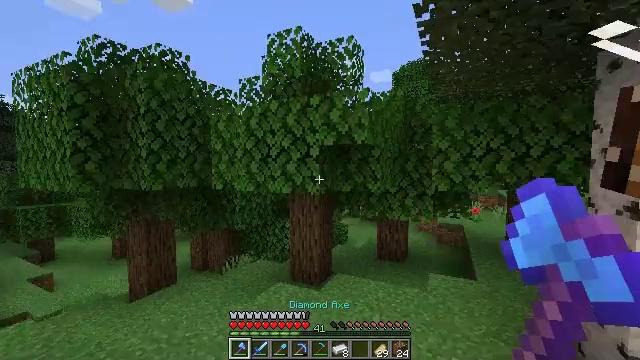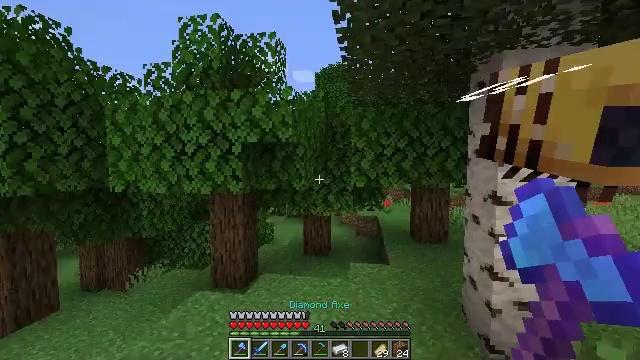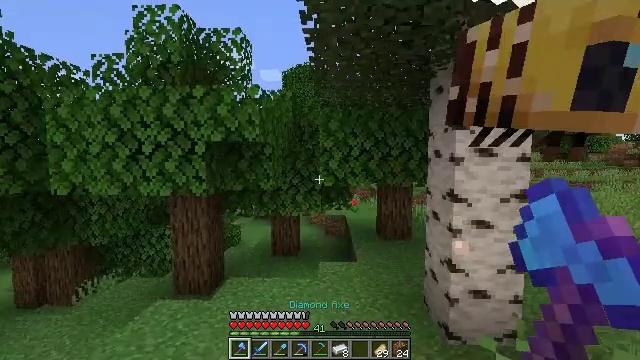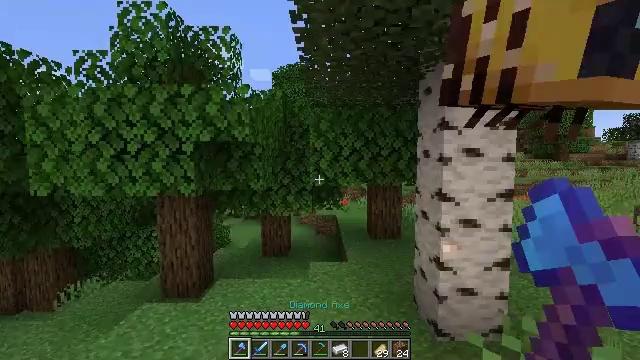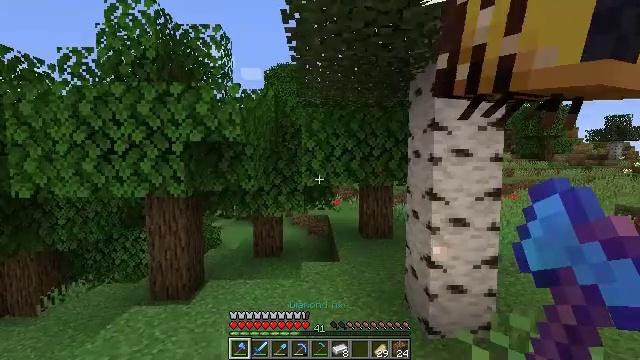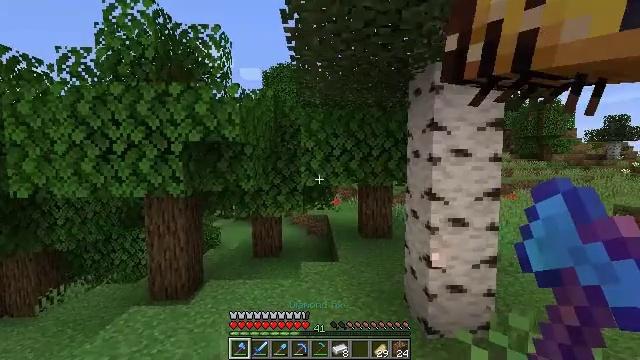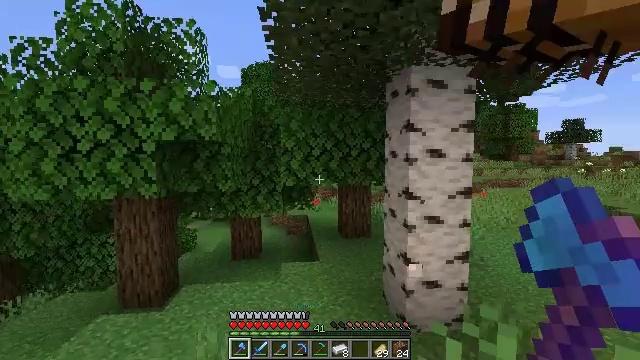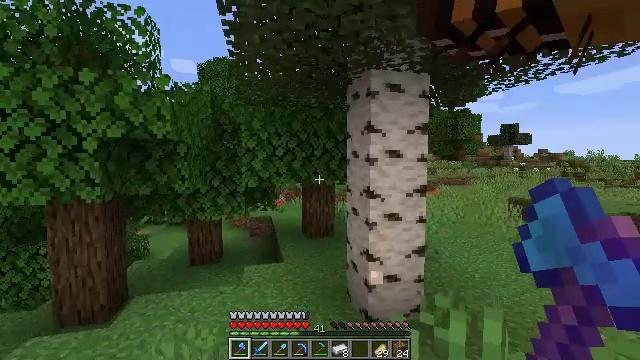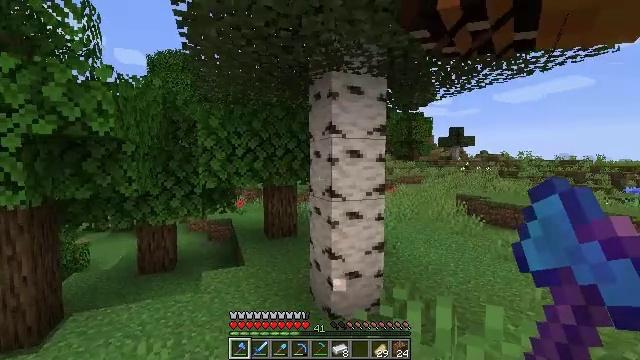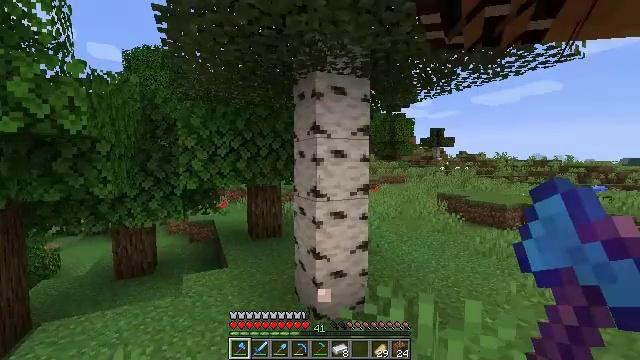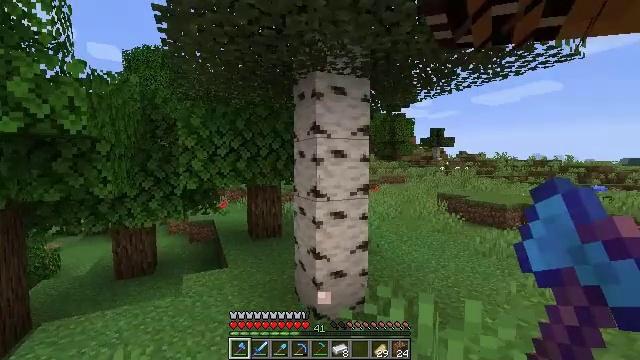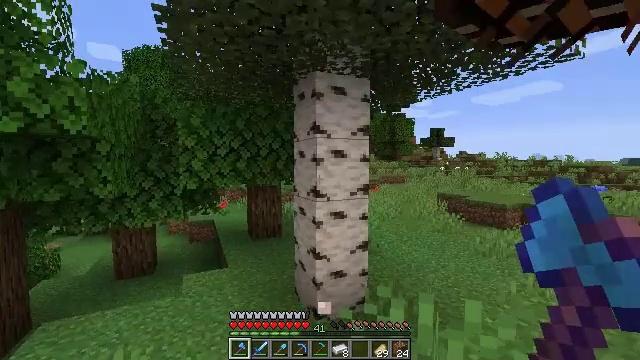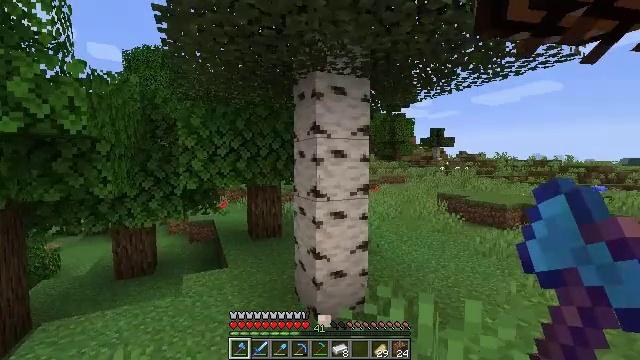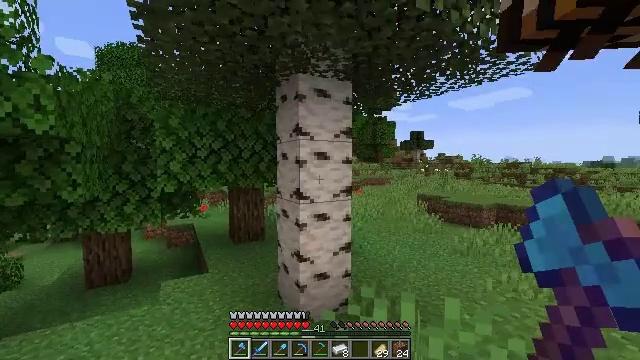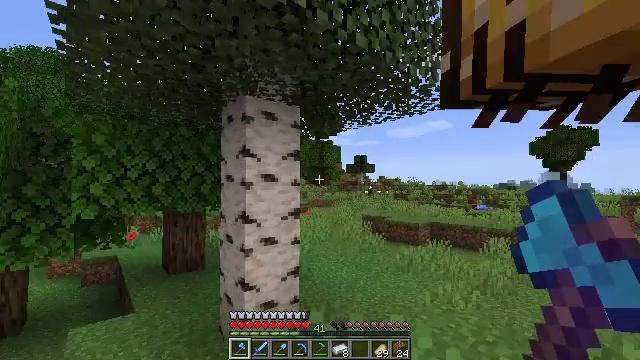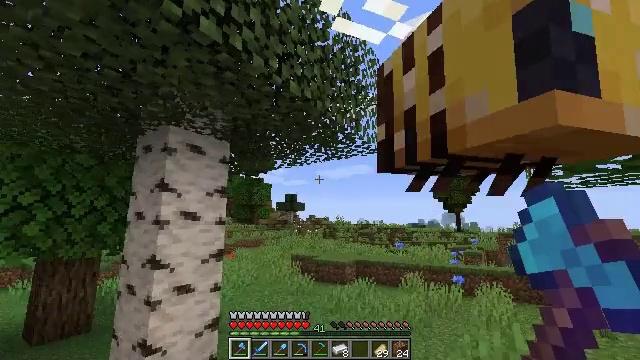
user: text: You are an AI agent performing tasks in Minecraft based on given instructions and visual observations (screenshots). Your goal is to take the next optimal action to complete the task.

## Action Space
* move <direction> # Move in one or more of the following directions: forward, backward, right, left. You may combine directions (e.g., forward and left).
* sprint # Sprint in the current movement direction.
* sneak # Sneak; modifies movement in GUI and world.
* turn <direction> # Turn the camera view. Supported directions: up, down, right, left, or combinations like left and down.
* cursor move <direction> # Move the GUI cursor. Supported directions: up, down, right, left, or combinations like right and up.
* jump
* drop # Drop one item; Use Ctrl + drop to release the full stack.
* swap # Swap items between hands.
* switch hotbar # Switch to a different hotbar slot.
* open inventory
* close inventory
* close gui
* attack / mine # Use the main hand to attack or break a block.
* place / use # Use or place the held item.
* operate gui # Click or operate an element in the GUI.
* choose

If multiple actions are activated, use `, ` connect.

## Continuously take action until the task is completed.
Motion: motion action
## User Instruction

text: Gather materials from the sweet berry bush.
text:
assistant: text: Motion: turn right
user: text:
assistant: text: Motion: turn right
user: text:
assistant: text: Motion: turn right
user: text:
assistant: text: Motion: turn right
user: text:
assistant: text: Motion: no_op
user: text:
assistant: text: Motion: turn right
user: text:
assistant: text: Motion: turn right
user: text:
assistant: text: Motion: turn right
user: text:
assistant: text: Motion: turn right
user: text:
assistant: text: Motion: no_op
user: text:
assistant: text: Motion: no_op
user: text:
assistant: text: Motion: no_op
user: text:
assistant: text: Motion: turn right
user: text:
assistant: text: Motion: turn right and up
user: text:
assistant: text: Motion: turn right and up
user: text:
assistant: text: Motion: turn right and up
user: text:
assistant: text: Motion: turn right and up
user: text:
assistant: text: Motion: turn right
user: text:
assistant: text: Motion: turn right and down
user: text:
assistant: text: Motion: turn right and down
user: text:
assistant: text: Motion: turn right and down
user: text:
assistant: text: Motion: turn right and down
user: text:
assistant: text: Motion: turn right and down
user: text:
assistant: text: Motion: turn right and down
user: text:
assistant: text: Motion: turn left
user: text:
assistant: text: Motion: no_op
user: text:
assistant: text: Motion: no_op
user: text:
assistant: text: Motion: no_op
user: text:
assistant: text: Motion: no_op
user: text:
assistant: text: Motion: no_op